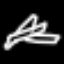
Label: airplane